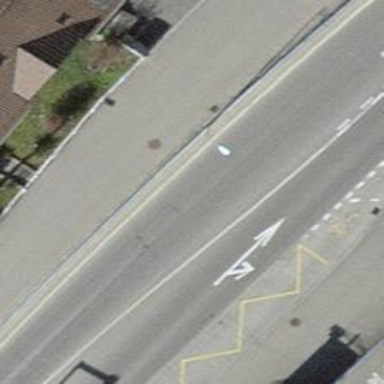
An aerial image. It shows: Bus stop for trolleybuses with designated stop position.